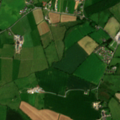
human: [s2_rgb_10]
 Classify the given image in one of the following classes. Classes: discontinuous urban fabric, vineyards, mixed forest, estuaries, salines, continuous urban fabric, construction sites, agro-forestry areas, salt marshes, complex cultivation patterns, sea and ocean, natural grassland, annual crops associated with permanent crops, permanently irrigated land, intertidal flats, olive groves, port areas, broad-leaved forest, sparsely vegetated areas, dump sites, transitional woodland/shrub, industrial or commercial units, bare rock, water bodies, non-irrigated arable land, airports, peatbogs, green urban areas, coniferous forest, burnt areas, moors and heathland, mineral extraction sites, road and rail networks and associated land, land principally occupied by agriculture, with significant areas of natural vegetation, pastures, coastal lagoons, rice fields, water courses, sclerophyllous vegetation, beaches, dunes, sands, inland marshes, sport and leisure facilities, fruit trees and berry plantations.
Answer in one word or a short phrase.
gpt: discontinuous urban fabric, non-irrigated arable land, pastures, complex cultivation patterns